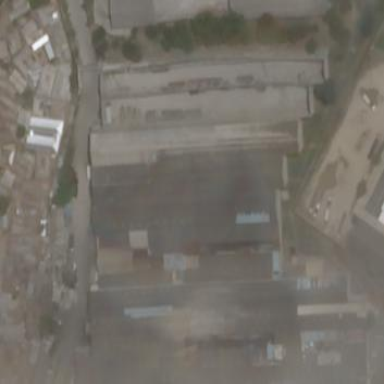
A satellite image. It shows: Industrial area.